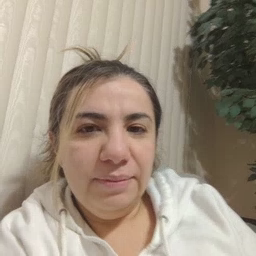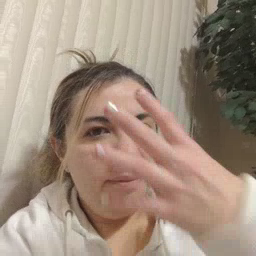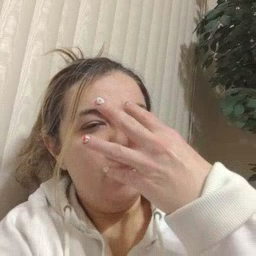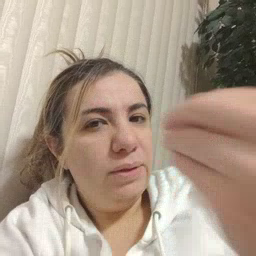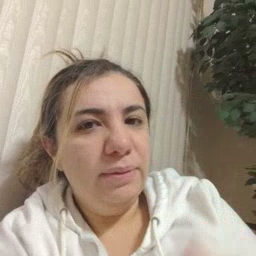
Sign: wolf